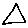
Label: triangle